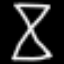
Label: hourglass